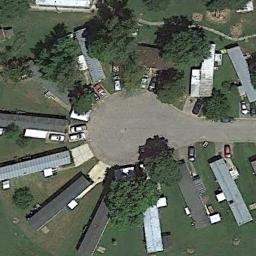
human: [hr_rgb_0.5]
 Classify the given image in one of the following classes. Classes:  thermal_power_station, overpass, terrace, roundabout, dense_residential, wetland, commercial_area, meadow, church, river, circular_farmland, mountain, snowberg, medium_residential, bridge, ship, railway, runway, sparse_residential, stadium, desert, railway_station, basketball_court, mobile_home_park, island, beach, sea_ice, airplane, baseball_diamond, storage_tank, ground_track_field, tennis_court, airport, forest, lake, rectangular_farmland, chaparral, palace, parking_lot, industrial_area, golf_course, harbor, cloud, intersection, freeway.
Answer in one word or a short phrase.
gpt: mobile_home_park